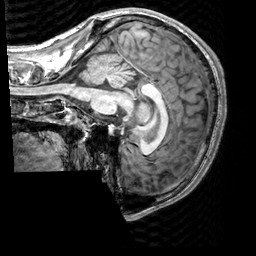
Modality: T1w
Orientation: sagittal
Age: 21
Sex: male
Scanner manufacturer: siemens
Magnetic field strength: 3 T
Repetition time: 2.3 s
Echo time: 0.00303 s